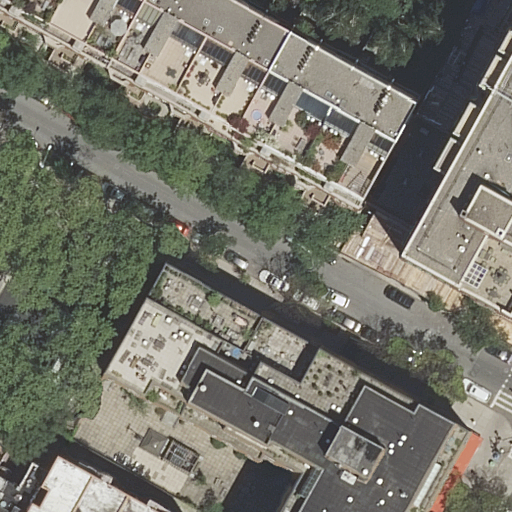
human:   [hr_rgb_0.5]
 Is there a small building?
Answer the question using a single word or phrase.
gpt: yes

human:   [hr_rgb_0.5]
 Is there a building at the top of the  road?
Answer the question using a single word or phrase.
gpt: yes

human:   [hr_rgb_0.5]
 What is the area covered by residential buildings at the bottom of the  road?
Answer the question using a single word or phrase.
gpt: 2065m2

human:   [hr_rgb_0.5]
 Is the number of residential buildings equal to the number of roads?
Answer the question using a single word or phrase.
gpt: no

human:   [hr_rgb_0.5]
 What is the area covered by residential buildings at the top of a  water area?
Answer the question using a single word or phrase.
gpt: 0m2

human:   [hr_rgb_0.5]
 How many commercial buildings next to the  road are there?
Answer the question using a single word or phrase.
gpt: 0

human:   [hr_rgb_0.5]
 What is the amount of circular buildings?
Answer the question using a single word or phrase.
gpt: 0

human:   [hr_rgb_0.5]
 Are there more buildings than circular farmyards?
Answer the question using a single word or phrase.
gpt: yes

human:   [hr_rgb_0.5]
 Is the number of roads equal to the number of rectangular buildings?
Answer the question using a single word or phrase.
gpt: no

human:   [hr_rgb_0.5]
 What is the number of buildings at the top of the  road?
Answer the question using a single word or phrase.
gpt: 3

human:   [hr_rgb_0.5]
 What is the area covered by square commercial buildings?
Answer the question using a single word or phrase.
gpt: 0m2

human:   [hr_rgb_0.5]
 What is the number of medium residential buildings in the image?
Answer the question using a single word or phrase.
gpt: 3

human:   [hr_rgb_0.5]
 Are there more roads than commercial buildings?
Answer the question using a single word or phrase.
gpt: yes

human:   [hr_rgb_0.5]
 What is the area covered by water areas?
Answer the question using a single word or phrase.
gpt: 0m2

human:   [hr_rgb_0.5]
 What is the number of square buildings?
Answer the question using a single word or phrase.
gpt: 0

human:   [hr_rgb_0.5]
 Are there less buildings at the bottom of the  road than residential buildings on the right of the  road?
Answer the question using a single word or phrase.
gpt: no

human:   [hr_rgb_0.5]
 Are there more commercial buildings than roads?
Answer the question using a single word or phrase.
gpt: no

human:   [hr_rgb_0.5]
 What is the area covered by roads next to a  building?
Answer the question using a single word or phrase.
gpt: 0m2

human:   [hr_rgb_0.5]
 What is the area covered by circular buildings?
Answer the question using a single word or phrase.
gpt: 0m2

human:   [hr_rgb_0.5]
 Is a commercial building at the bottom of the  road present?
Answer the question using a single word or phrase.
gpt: no

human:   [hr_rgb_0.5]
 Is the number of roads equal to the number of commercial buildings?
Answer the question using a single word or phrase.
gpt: no

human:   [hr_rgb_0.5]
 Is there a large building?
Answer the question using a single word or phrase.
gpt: yes

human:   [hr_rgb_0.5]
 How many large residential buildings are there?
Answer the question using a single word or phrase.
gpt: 2

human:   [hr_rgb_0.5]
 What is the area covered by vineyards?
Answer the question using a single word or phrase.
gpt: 0m2

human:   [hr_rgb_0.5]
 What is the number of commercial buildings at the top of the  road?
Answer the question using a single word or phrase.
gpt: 0

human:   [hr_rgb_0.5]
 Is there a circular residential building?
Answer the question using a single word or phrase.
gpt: no

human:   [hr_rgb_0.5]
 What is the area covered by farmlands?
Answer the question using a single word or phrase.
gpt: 0m2

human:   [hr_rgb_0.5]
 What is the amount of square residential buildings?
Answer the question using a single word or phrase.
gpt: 0

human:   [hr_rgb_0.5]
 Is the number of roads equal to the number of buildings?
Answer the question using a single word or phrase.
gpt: no

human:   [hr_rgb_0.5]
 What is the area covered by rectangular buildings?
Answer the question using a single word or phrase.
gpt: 2143m2

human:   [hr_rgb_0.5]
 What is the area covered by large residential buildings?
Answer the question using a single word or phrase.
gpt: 2086m2

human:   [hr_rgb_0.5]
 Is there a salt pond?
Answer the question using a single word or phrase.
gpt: no

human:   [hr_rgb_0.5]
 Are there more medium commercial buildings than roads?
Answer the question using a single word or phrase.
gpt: no

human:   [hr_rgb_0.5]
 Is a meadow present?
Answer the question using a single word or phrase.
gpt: no

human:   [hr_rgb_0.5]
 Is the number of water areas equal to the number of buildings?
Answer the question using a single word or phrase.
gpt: no

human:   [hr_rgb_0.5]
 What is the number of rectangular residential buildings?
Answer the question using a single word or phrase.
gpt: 5